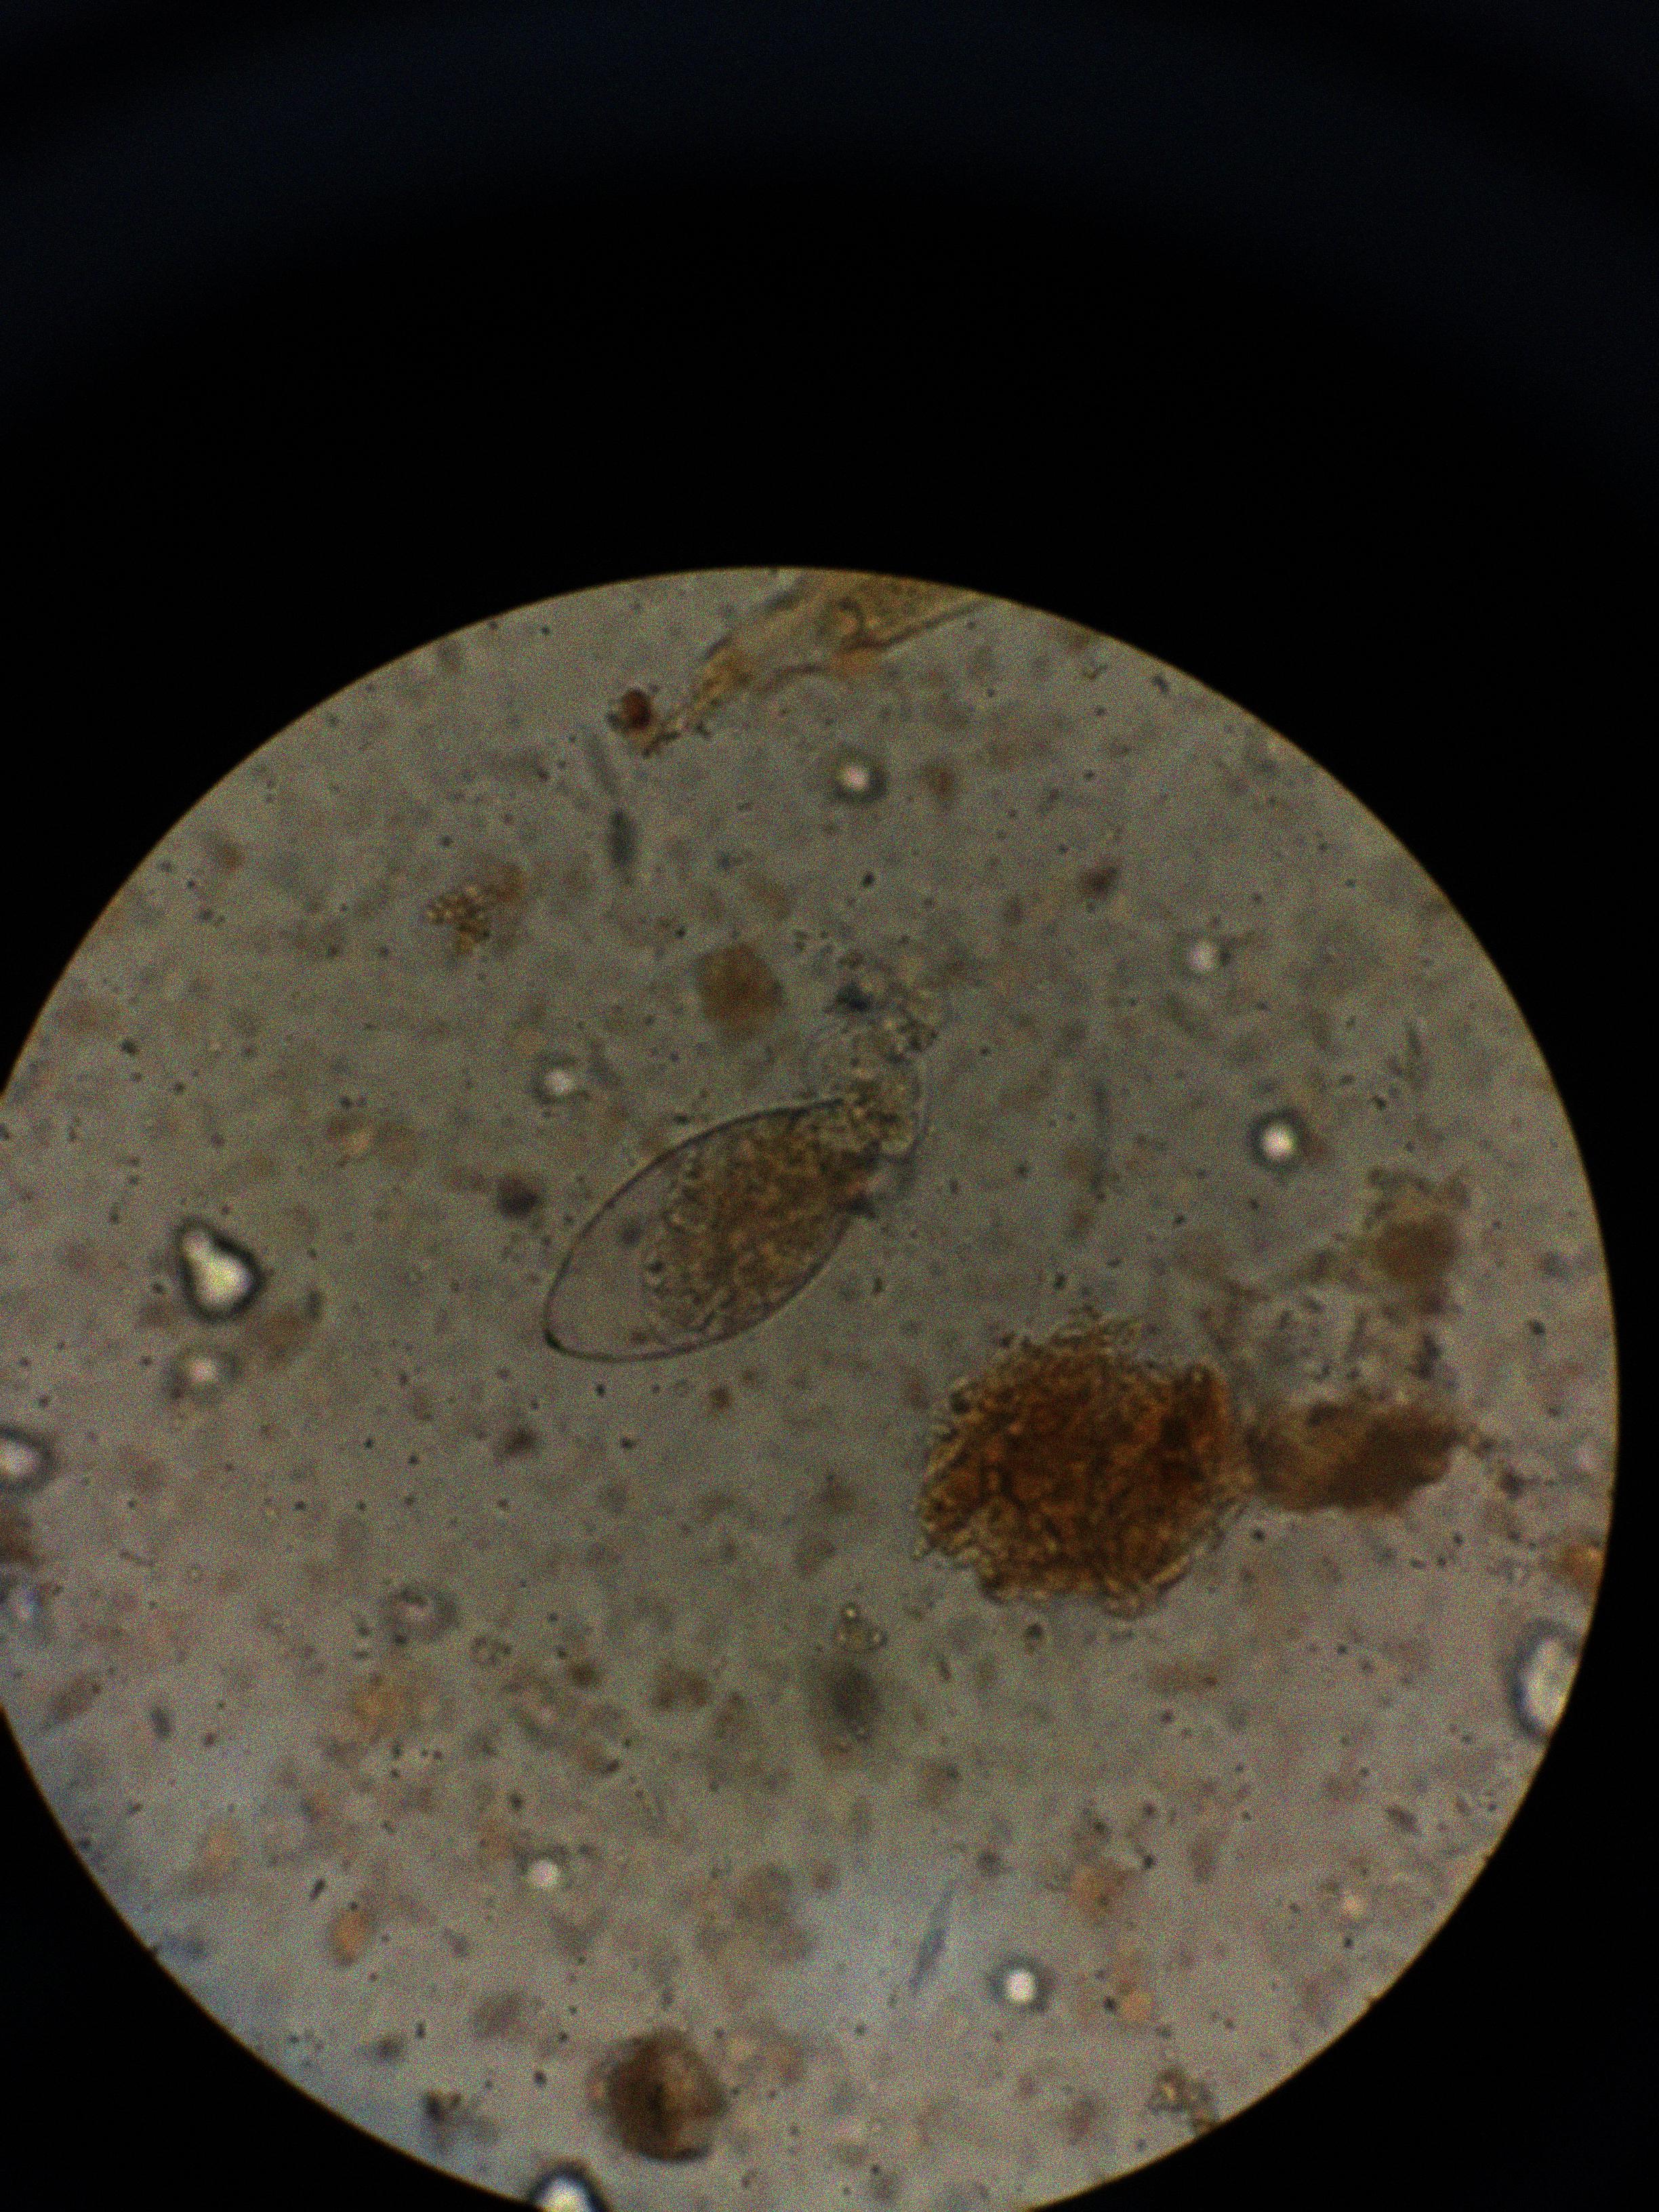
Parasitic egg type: Fasciolopsis buski